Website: slack
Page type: payment
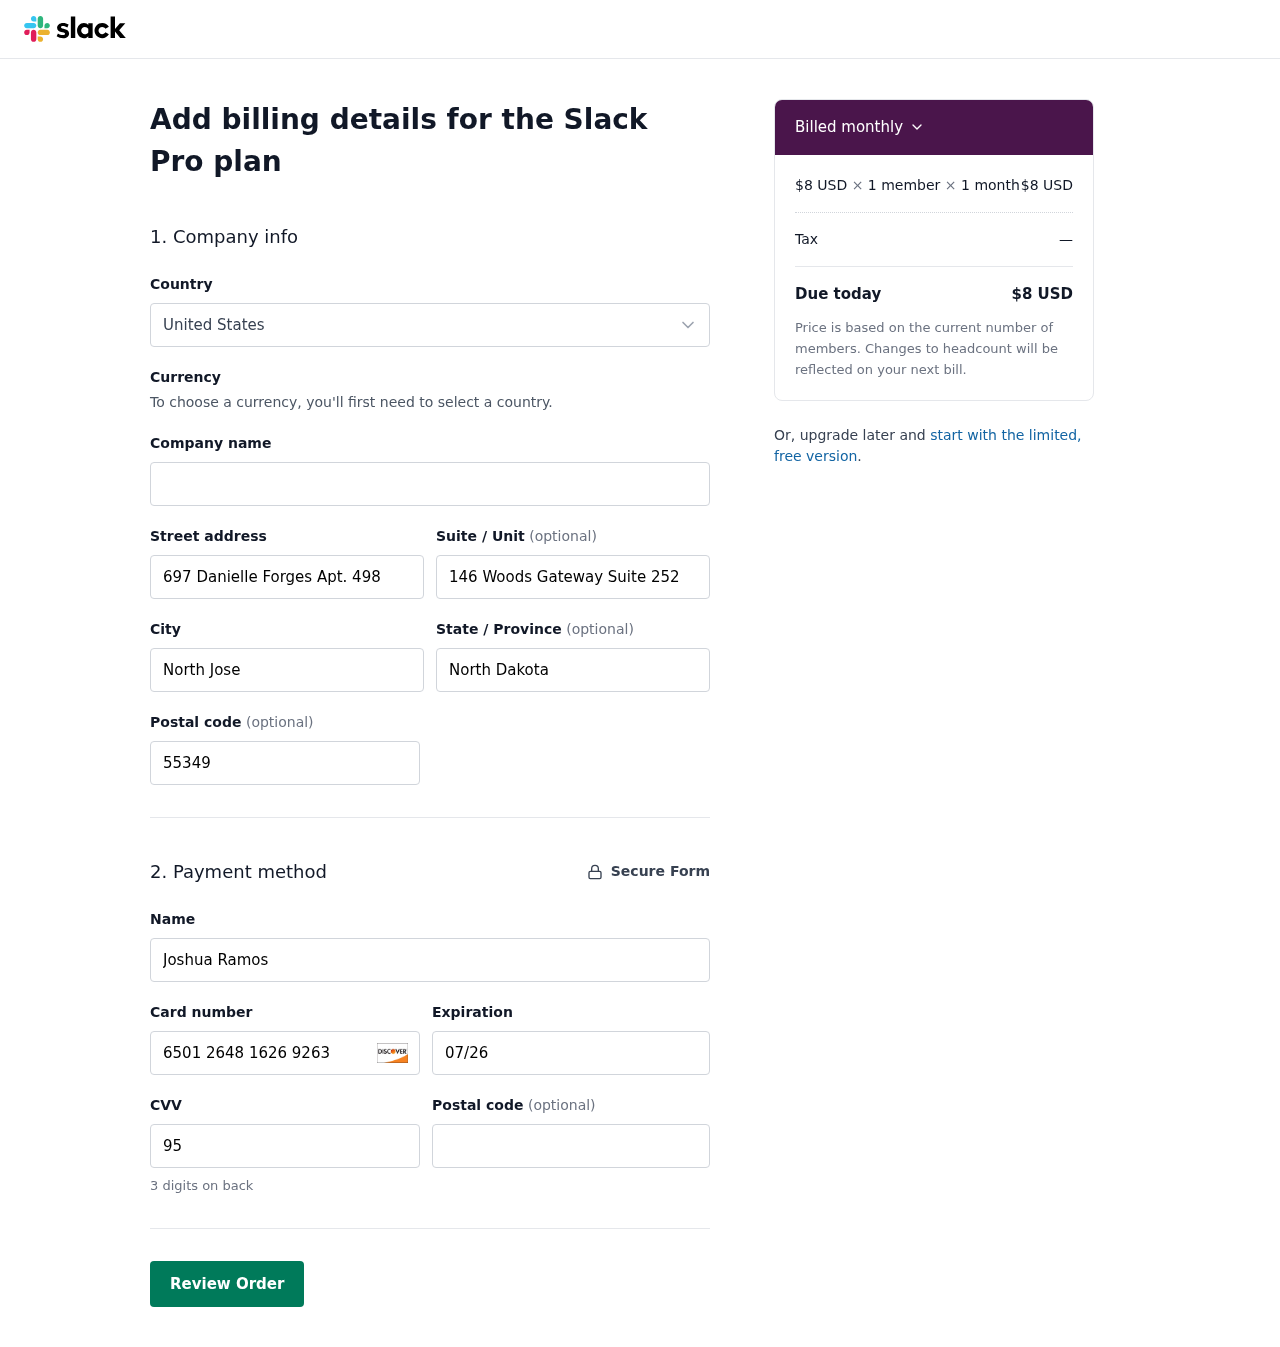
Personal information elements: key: PII_COUNTRY
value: United States
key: PII_STREET
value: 697 Danielle Forges Apt. 498
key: PII_STREET2
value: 146 Woods Gateway Suite 252
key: PII_CITY
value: North Jose
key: PII_STATE
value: North Dakota
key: PII_POSTCODE
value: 55349
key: PII_FULLNAME
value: Joshua Ramos
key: PII_CARD_NUMBER
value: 6501 2648 1626 9263
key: PII_CARD_EXPIRY
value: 07/26
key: PII_CARD_CVV
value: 959
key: PII_POSTCODE2
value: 55917
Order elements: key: ORDER_PRICE_PER_MEMBER
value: $8 USD
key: ORDER_NUM_MEMBERS
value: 1 member
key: ORDER_NUM_MONTHS
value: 1 month
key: ORDER_SUBTOTAL
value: $8 USD
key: ORDER_TAX
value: —
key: ORDER_TOTAL
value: $8 USD